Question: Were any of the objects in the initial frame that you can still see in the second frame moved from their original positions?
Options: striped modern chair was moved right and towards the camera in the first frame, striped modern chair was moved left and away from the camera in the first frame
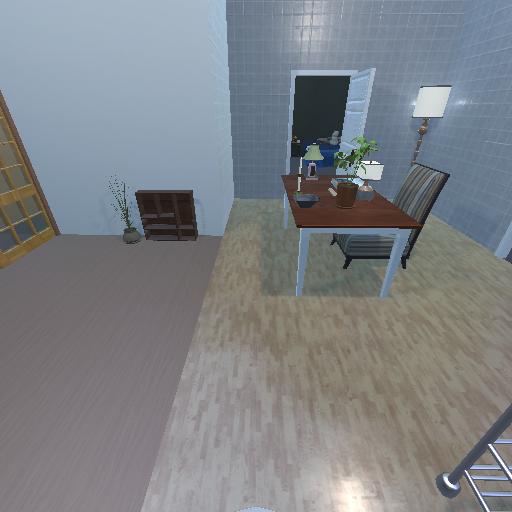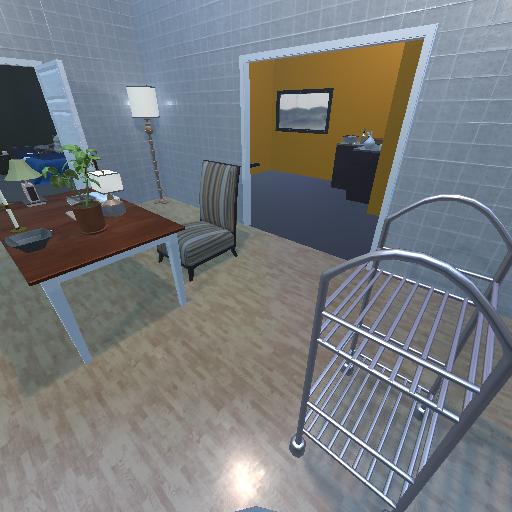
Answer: striped modern chair was moved right and towards the camera in the first frame